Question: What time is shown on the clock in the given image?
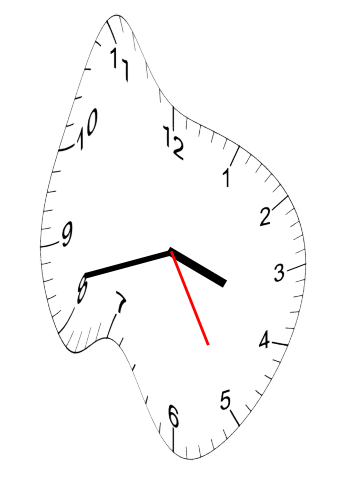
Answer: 03:42:25